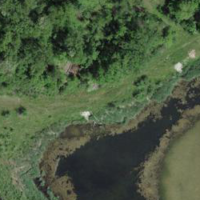
EUNIS habitat code: 14
Species observed at this site:
Tachybaptus ruficollis
Podiceps cristatus
Turdus philomelos
Anas crecca
Botaurus stellaris
Aythya ferina
Fringilla coelebs
Aegithalos caudatus
Sylvia atricapilla
Ardea alba
Mareca strepera
Parus major
Erithacus rubecula
Upupa epops
Garrulus glandarius